Brain MRI, t1w sequence, axial 2D slice.
Patient: age 31, sex M, weight 80 kg, height 1.78 m
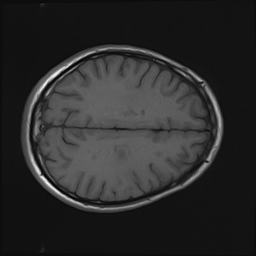